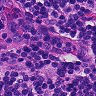
Metastatic tissue present: no